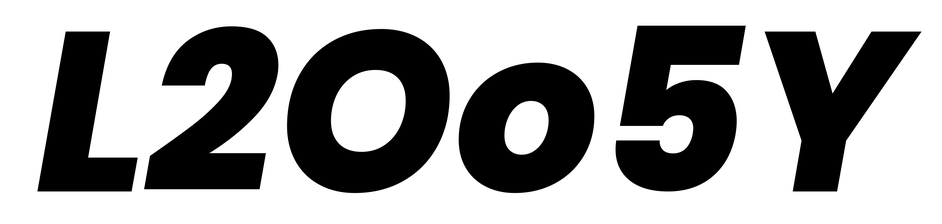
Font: Poppins-ExtraBoldItalic